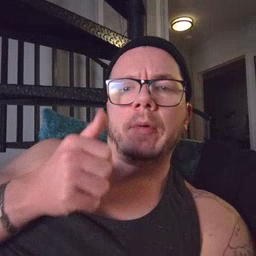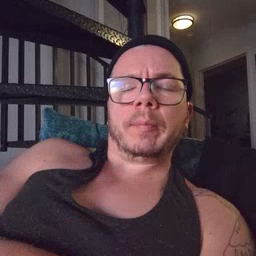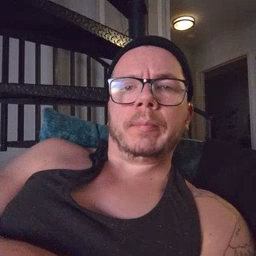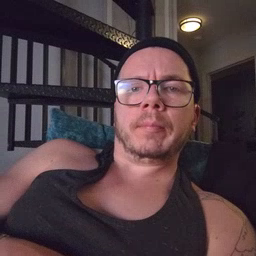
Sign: tomorrow